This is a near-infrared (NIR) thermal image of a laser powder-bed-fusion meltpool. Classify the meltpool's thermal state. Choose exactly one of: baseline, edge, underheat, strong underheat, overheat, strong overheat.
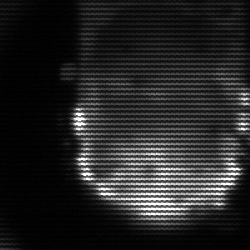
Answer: baseline